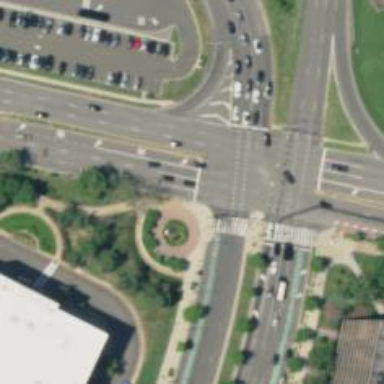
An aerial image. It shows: Zebra crossing for pedestrians.